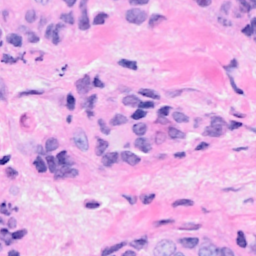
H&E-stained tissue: Breast